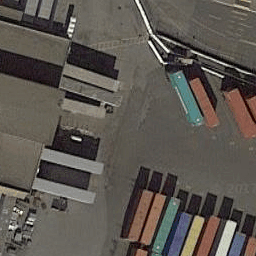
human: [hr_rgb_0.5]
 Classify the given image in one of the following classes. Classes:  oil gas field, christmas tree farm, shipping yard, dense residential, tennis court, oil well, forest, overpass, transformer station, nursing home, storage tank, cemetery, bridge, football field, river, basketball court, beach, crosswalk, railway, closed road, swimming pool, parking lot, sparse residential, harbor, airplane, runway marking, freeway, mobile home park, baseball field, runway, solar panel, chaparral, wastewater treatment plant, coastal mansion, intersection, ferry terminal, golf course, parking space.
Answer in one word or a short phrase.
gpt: shipping yard